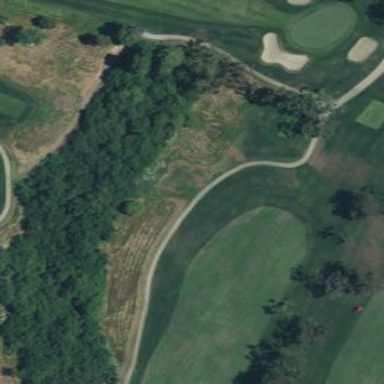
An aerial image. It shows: Picturesque scene of golf course with lateral water hazard.